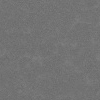
Atmospheric dust classification: dusty